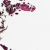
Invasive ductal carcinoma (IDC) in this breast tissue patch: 0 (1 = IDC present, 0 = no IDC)